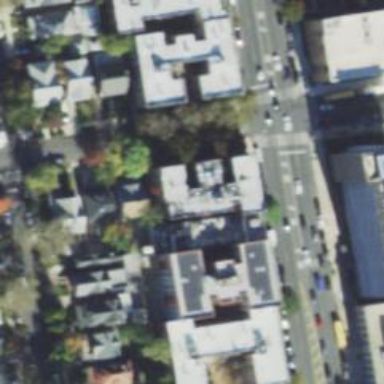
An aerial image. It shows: Clinic.